九年级 · 解析几何
如图, 点 $\mathrm{A}, \mathrm{B}, \mathrm{C}$ 在 $\odot \mathrm{O}$ 上, $\angle \mathrm{AOB}=72^{\circ}$, 则 $\angle \mathrm{ACB}$ 等于（）

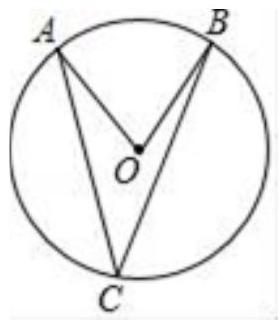
A. $36^{\circ}$
B. $54^{\circ}$
C. $18^{\circ}$
D. $28^{\circ}$

答案: A
解析: 由圆周角定理即可求出.

【详解】根据圆周角定理可知, $\angle \mathrm{AOB}=2 \angle \mathrm{ACB}=72^{\circ}$, 则 $\angle \mathrm{ACB}=36^{\circ}$, 故选 $\mathrm{A}$.

【点睛】此题主要考查圆周角定理, 解题的关键是熟知圆周角定理的应用.